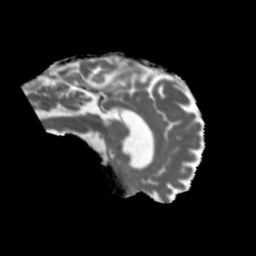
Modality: MD
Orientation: sagittal
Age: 70
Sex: male
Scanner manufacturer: siemens
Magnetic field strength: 3 T
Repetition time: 5.47 s
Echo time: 0.0854 s